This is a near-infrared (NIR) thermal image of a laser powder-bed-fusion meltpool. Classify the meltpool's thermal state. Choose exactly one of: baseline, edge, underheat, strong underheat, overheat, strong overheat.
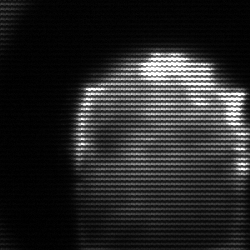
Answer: edge